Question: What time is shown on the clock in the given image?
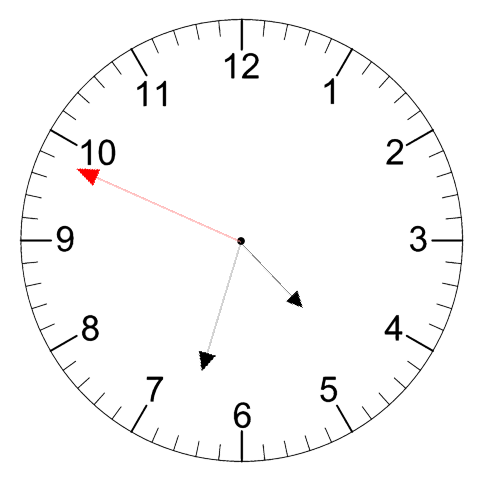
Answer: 04:32:49